Interaction volume radius: 5 \u00c5
Interaction volume height: 15 \u00c5
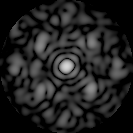
Disorder parameter: 0.5287